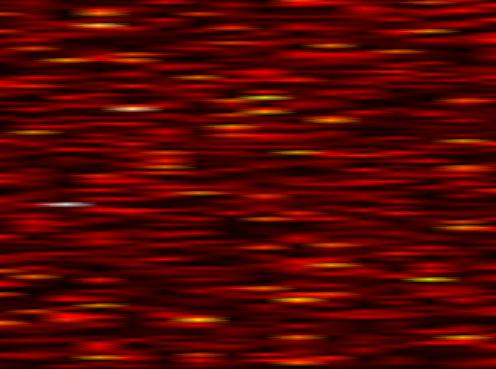
Label: FOFDM